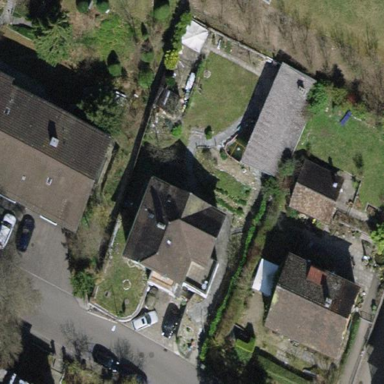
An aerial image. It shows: Detached building with hipped roof shape.